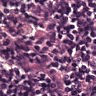
Metastatic tissue present: no